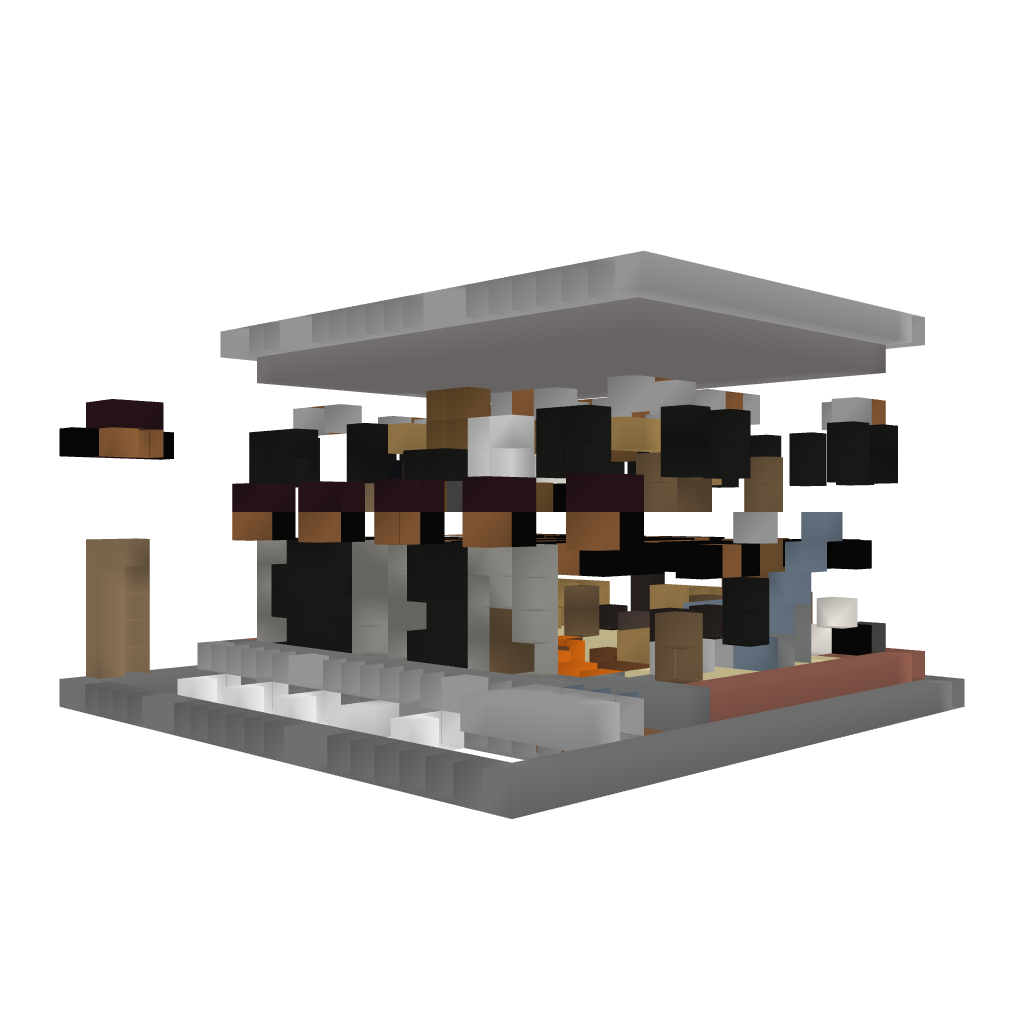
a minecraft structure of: Lower-class Modern Convenience Store with Apartments